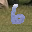
Label: 6